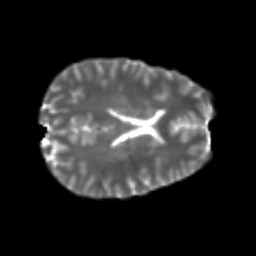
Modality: T2w
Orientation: axial
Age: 24
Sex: male
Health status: healthy
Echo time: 0.074 s